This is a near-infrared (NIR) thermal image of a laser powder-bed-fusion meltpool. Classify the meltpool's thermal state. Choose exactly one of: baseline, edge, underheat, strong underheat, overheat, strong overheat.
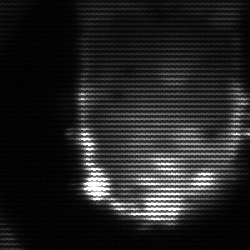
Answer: baseline